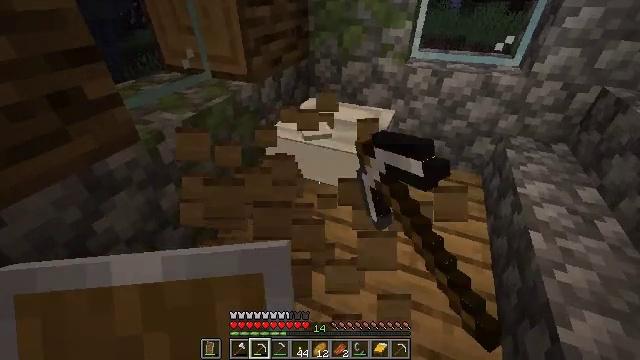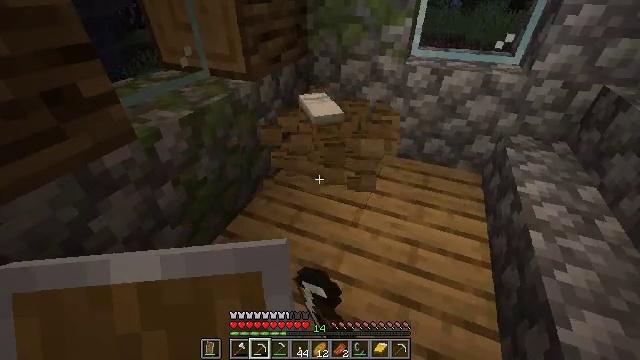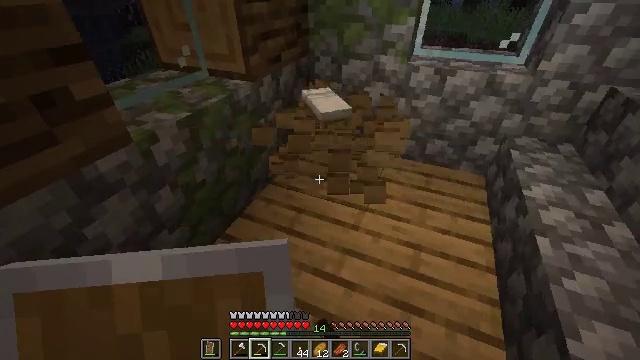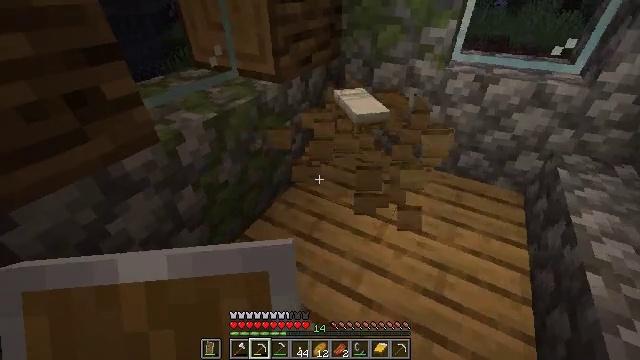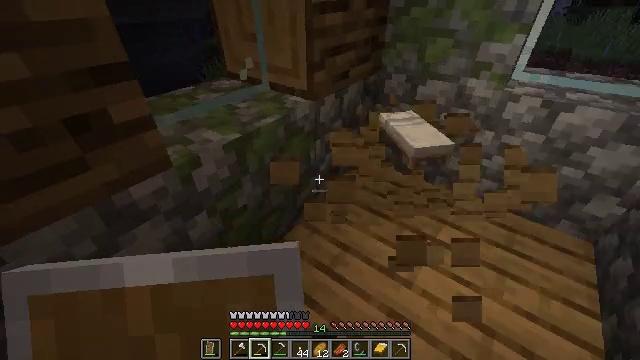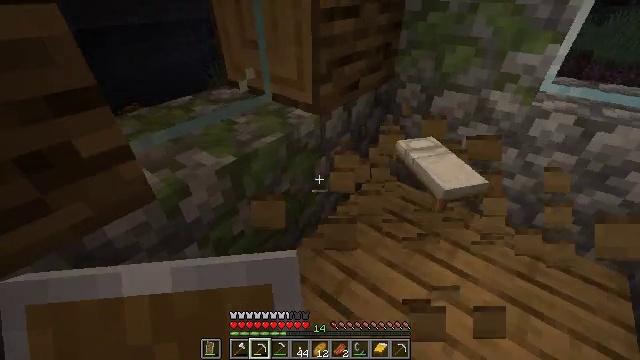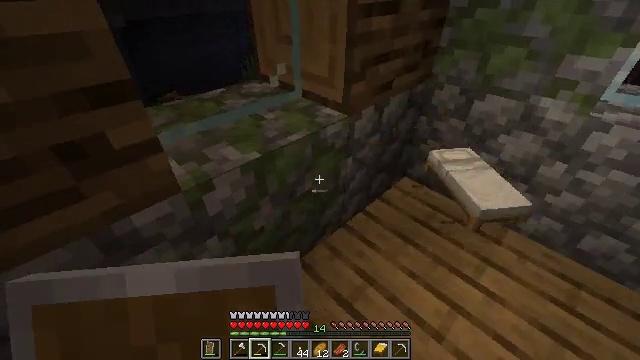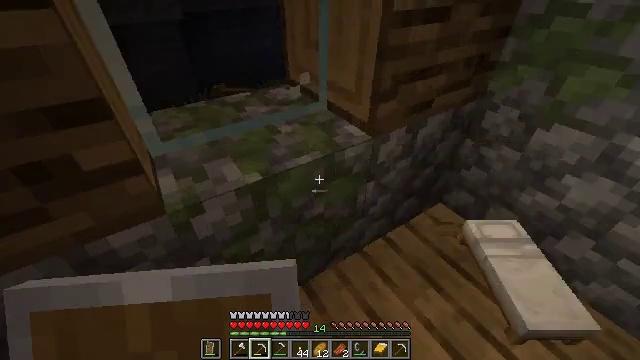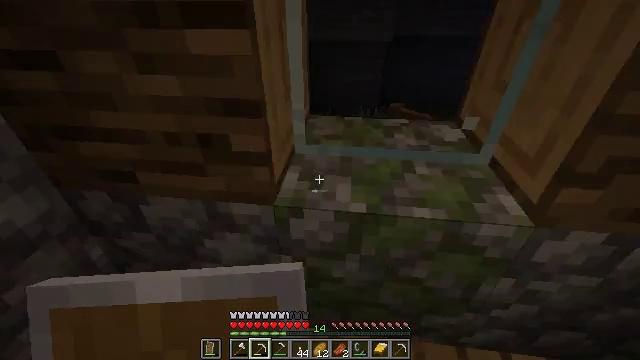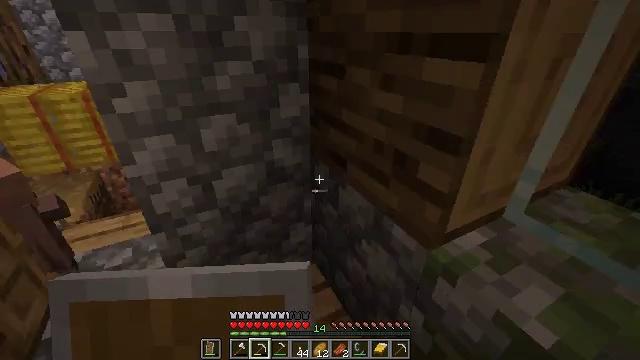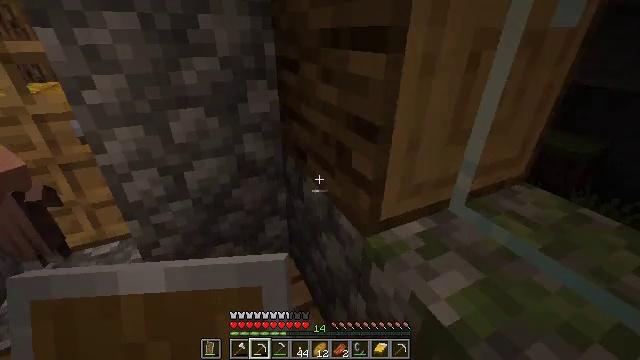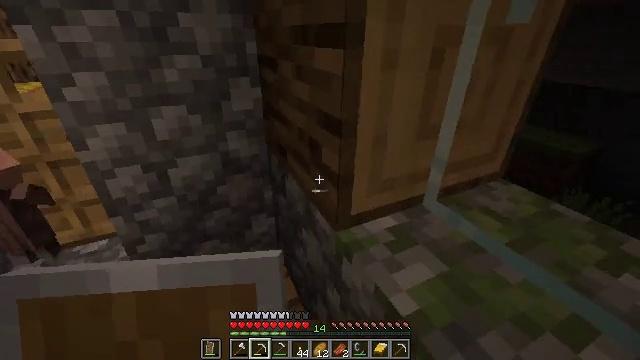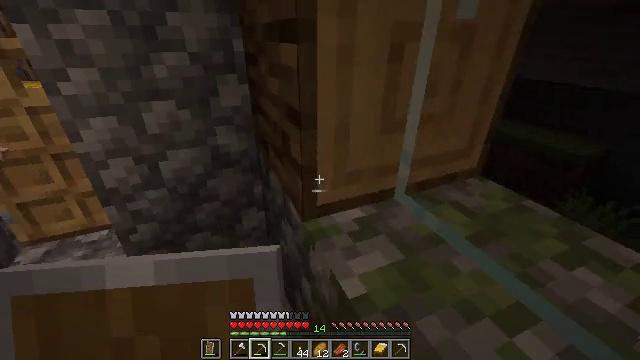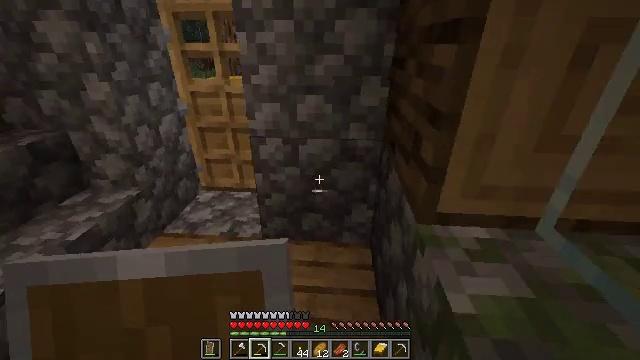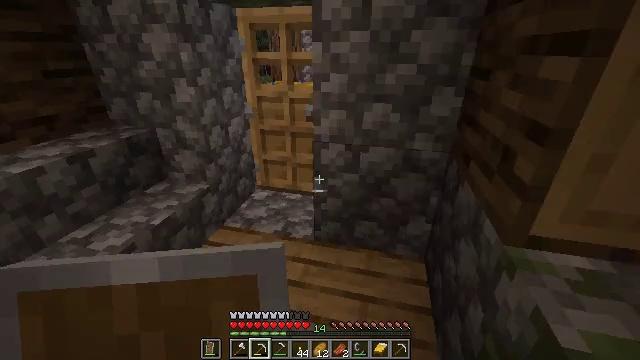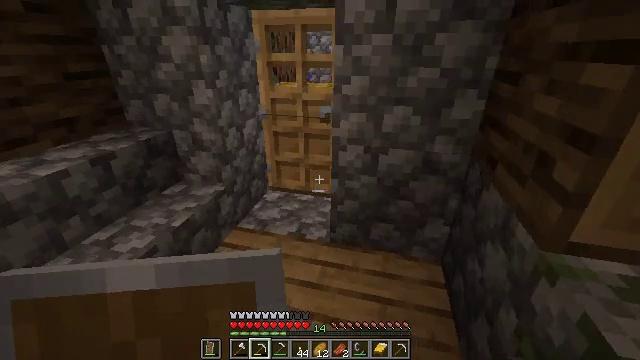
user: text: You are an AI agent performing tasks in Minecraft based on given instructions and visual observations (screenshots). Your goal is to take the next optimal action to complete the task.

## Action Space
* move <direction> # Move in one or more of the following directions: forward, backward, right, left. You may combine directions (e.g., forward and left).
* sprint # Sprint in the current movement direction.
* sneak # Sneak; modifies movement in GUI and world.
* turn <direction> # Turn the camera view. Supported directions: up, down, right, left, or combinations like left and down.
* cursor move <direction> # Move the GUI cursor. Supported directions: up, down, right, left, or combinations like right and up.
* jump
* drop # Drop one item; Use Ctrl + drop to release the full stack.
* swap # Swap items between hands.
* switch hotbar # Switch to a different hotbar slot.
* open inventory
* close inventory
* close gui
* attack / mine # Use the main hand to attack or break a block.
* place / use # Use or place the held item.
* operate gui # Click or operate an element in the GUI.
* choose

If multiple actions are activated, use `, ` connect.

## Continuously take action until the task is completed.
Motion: motion action
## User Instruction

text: Collect the yellow bed from its place.
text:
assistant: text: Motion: attack / mine
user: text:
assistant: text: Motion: move forward, attack / mine
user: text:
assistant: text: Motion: move forward, turn left, attack / mine
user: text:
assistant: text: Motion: move forward, turn left and up
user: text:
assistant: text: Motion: move forward, turn left
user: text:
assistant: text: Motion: move forward and move right, turn left and down
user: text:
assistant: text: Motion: move forward and move right, turn left
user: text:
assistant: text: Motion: move forward and move right, turn left and up
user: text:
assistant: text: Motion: move right, turn left and up
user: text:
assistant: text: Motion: move right, turn left
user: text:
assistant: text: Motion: move right
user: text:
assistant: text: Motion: turn left
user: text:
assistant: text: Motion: move left, turn left and up
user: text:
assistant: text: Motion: move left, turn left and up
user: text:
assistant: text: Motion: move left
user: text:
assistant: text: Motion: move forward
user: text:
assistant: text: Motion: move forward
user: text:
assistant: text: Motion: move forward, sprint
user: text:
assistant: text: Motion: move forward, sprint
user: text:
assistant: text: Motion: move forward, sprint, turn right and up
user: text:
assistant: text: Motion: move forward, sprint, turn right
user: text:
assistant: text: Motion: move forward, sprint, use / place
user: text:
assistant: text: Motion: move forward, sprint, use / place
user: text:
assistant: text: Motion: move forward, use / place
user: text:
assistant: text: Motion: move forward
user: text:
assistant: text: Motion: move forward
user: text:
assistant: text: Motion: move forward
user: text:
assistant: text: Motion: move forward
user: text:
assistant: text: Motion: move forward
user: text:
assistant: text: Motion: move forward and move right, turn left and down